Question: So, we're talking Xcode 6.2 and the year 2015 - apart from most articles on the web.
I have an iOS project that contains two dependency projects that I need to debug into. I have tried various tutorials and articles from the web with no luck. How can I actually debug the code from the sub projects?
In the frameworks folder of the parent project I have included compiled versions of these sub projects? Perhaps these are what are being used and Xcode ignores the actual source code.
My project is setup as shown below, you can see there are two sub projects (SDK & Server connector). The compiled versions of these projects (.framework) have also been included in the main projects Frameworks folder (for successful build).
Any ideas?

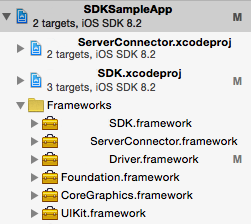
Answer: The solution is this article:
<URL>
Basically, for each dependency you must create a static library target and reference that target in the dependent project under "Build Phases".
Categories weren't working out of the box for me. To fix this I needed to go to the parent project that references the libraries -> Targets -> Build Settings -> Other Linker Flags = "-ObjC".
You may get "file not found" errors for headers you are importing. You will need to use Angle Brackets for the headers located in the libraries e.g.
'''
#import <FancyLibrary.h>
'''
As well as including the path to the library in the "Header Search Path" of the parent project. i.e. Targets -> Build Settings -> Header Search Paths. (I set it to the root of the project and marked as recursive).